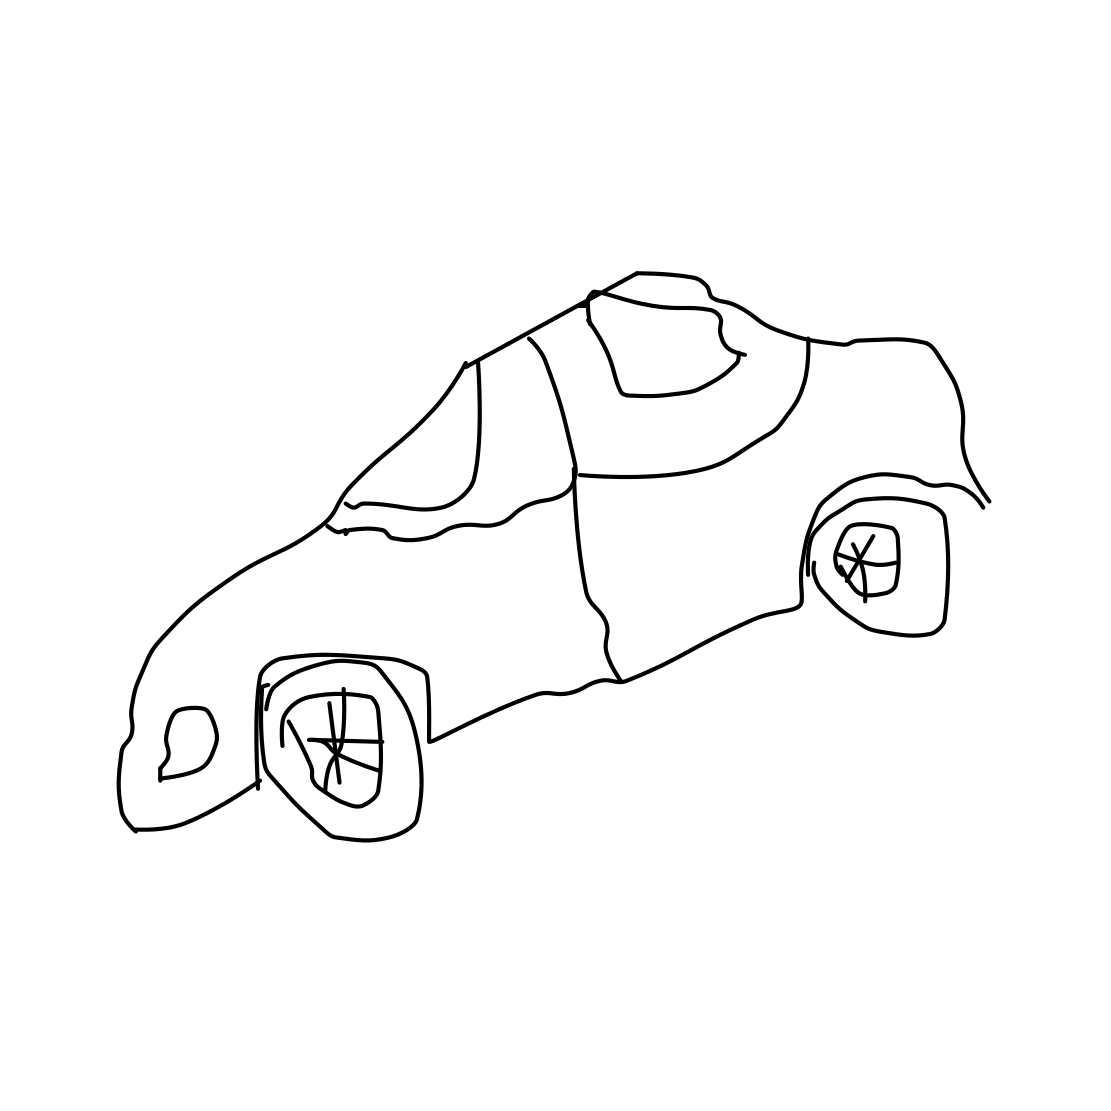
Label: car (sedan)